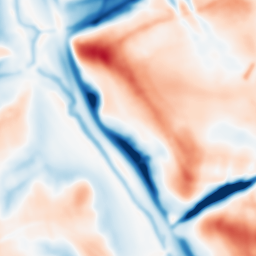
Category: multiscale
Decomposition family: dog_multiscale
Decomposition parameters: sigma_ratio: 2
n_scales: 3
base_sigma: 2
Upsampling method: linear_exact
Upsampling parameters: scale: 2
Upsampling scale: 2